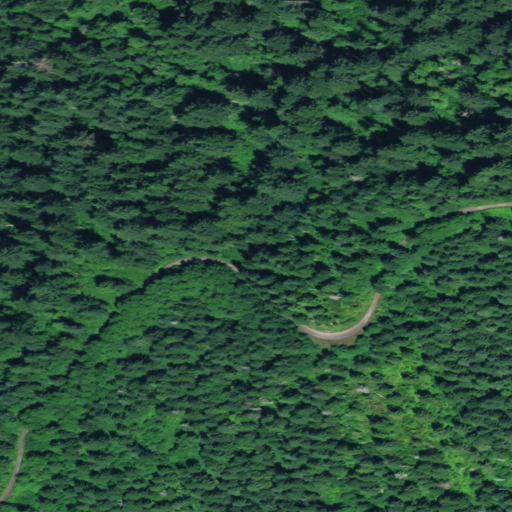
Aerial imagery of ridge(s) in Oregon named Mill Creek Divide containing evergreen forest, mixed forest, and open development